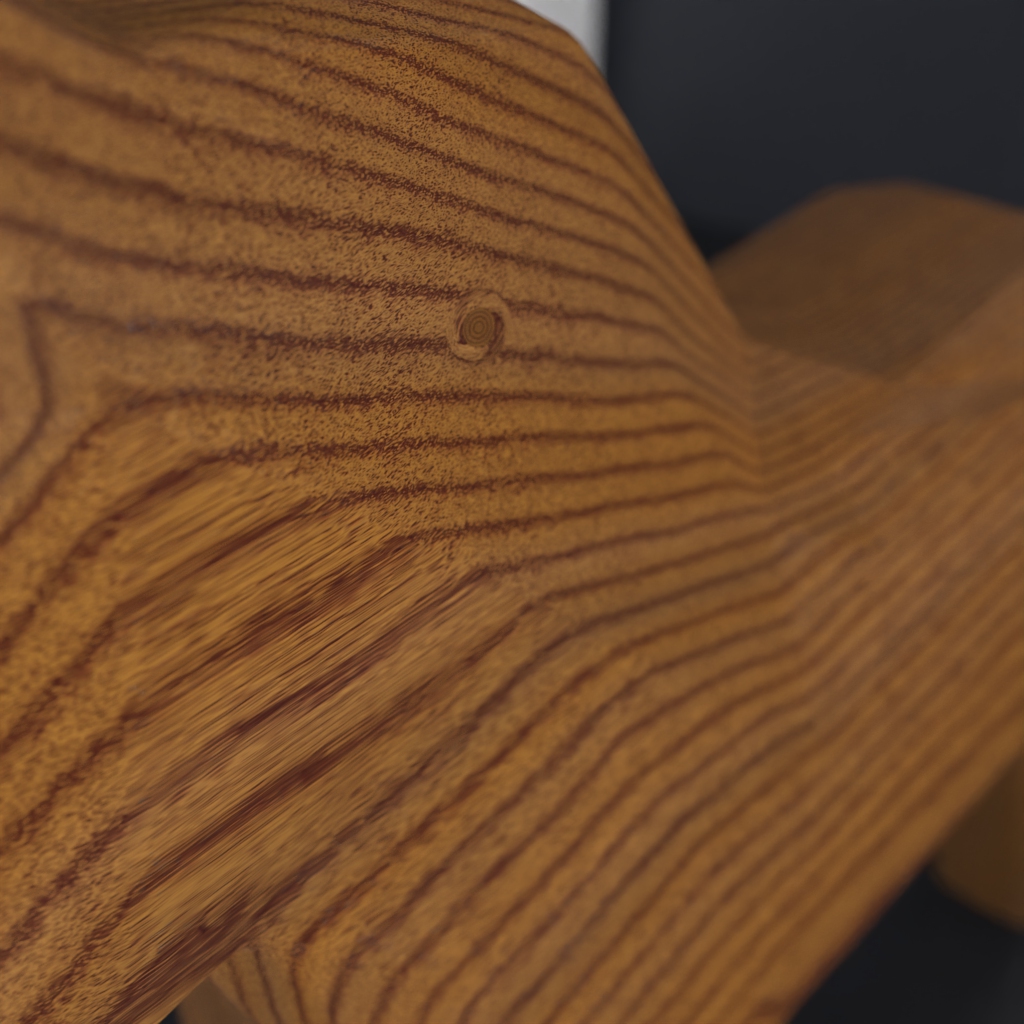
A high quality rendering of a dalahest_oak dalecarlian horse figurine made of varnished dark oak standing on a dark bathroom counter in an a clothing store with cold dimmed artificial lighting,extreme close-up from an overhead viewof the front right side , macro, 50 mm, f 22